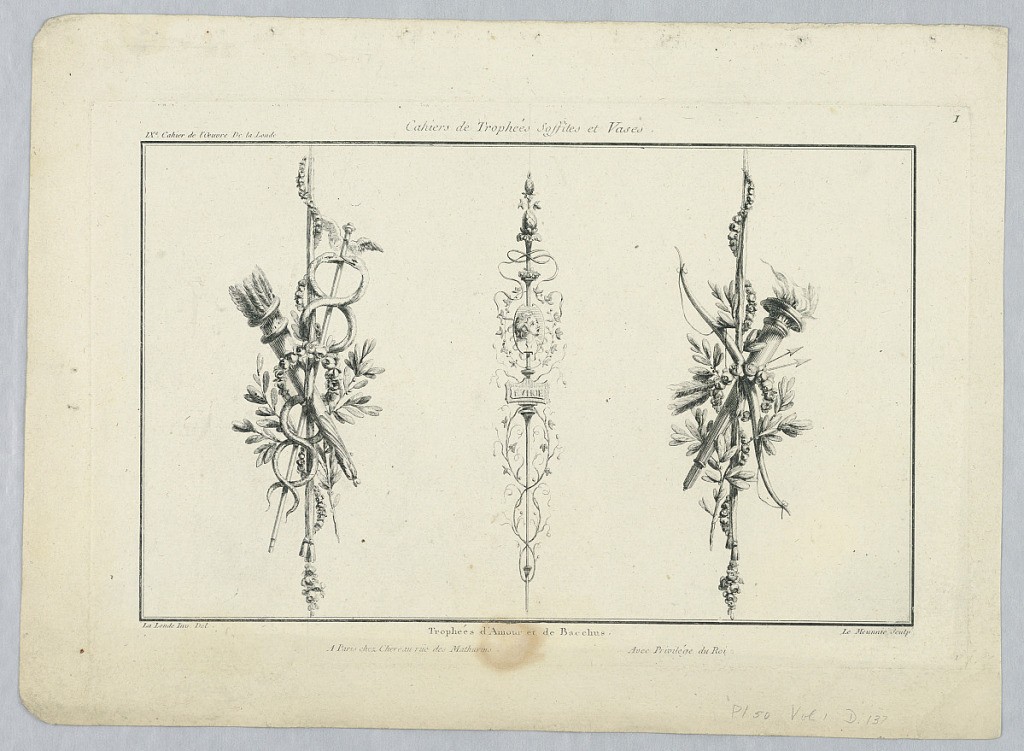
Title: Trophies with Attributes of Love and Bacchus
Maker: Richard de Lalonde, French, active 1780–96
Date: ca. 1778–1782
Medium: Engraving on paper
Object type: Print
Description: Trophies with attributes of love and Bacchus.